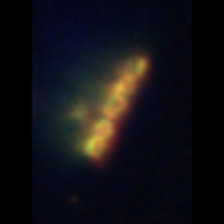
Taxon: Chaetoceros
Group: Diatoms